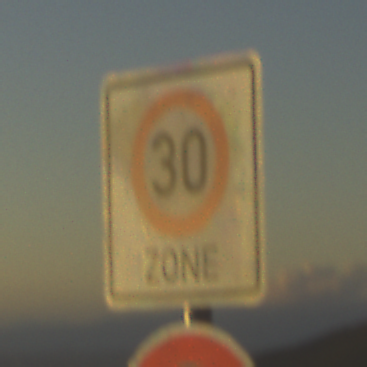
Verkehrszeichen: BeginnZone30
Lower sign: EingeschraenktesHalteverbot
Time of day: SunriseSunset
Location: Outdoor (RoadRail)
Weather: PartlyCloudy
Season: NotSpecified
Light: Natural